Question:
The lower portion of that image contains the element I'm seeking to emulate. My job is to recreate a native iOS app as a multiplatform mobile webapp with PhoneGap, and the supervisor wants it to look EXACTLY like the old version. So I need to make an ordinary html dropdown menu appear as that lottery-machine style rolling cylinder of options. Anyone know a trick to do this?
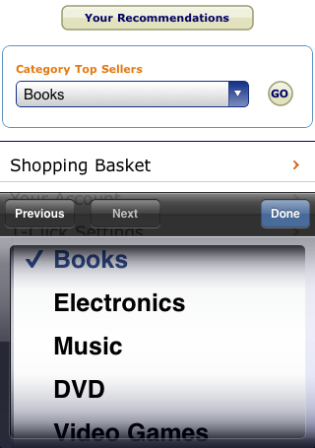
Answer: That's what iOS does to select boxes anyway, so just use a select element with some options in it, and it will be fine. Phew!